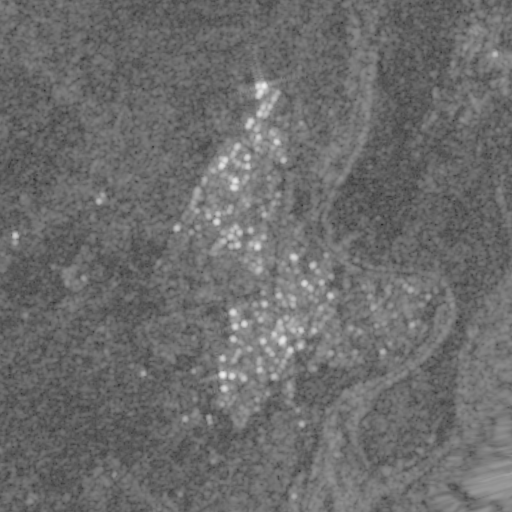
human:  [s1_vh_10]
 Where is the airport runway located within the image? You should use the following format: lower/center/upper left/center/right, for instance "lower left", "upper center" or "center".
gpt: The airport runway is located in the upper center of the image.
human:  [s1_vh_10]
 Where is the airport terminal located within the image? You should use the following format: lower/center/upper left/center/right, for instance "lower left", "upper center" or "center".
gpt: The airport terminal is located in the upper center of the image.
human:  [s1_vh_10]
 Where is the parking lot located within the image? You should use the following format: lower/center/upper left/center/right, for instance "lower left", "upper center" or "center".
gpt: The parking lot is located in the center of the image.
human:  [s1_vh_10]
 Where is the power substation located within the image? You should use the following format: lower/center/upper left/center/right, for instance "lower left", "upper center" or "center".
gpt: The power substation is located in the center of the image.
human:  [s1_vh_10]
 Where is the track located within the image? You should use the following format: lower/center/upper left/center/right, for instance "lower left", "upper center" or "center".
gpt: The track is located in the lower center of the image.
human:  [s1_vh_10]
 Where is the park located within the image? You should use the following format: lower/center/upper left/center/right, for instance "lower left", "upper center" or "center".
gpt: There is no park in the image.

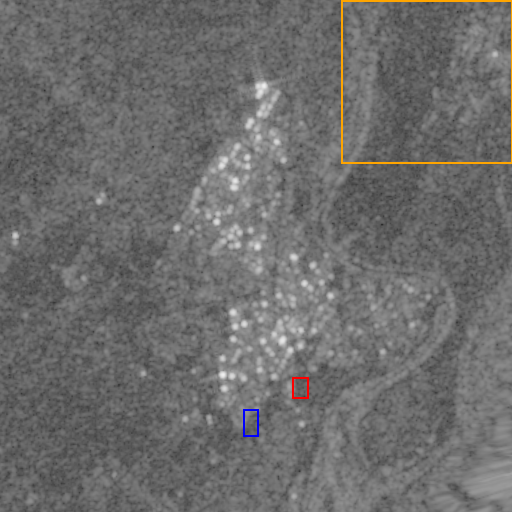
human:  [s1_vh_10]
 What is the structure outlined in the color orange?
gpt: The structure outlined in orange is a crop field.
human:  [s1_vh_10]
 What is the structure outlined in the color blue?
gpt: The structure outlined in blue is a park.
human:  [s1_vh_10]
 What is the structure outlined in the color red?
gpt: The structure outlined in red is a track.
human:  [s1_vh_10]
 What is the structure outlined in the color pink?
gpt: There is no pink outline.